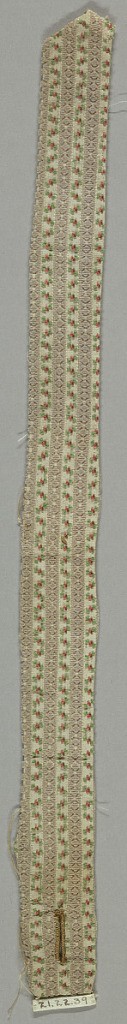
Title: Fragment
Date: mid–late 18th century
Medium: silk Technique: cut and uncut supplementary warp pile (velvet)
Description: Narrow fragment (portion of belt with buttonhole at one end) of uncut "droguet" velvet. Narrow stripes of pale orchid pile in lozenge-shape alternating with minute blossoms of green, rose and browns on white silk foundation.